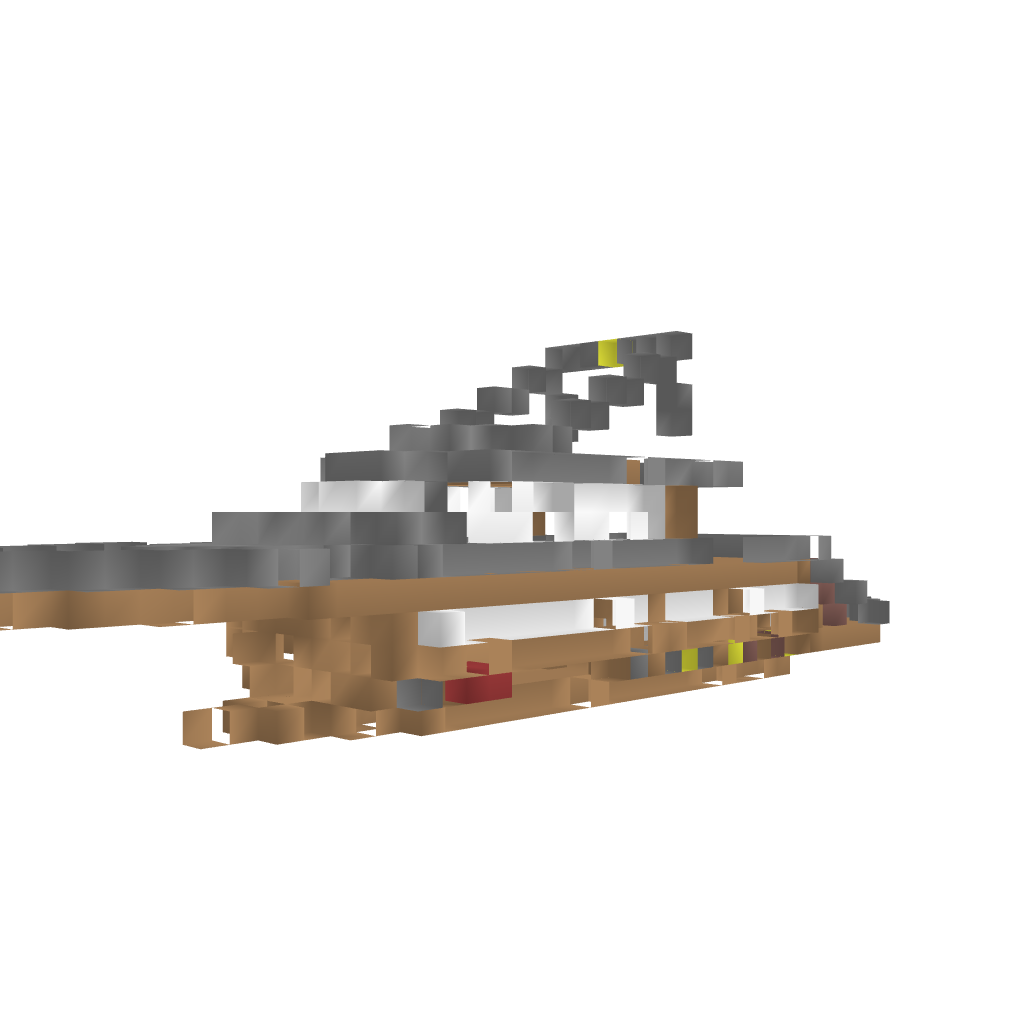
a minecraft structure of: luxury yacht bad low quality